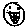
Label: smiley face